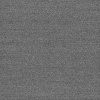
Atmospheric dust classification: dusty